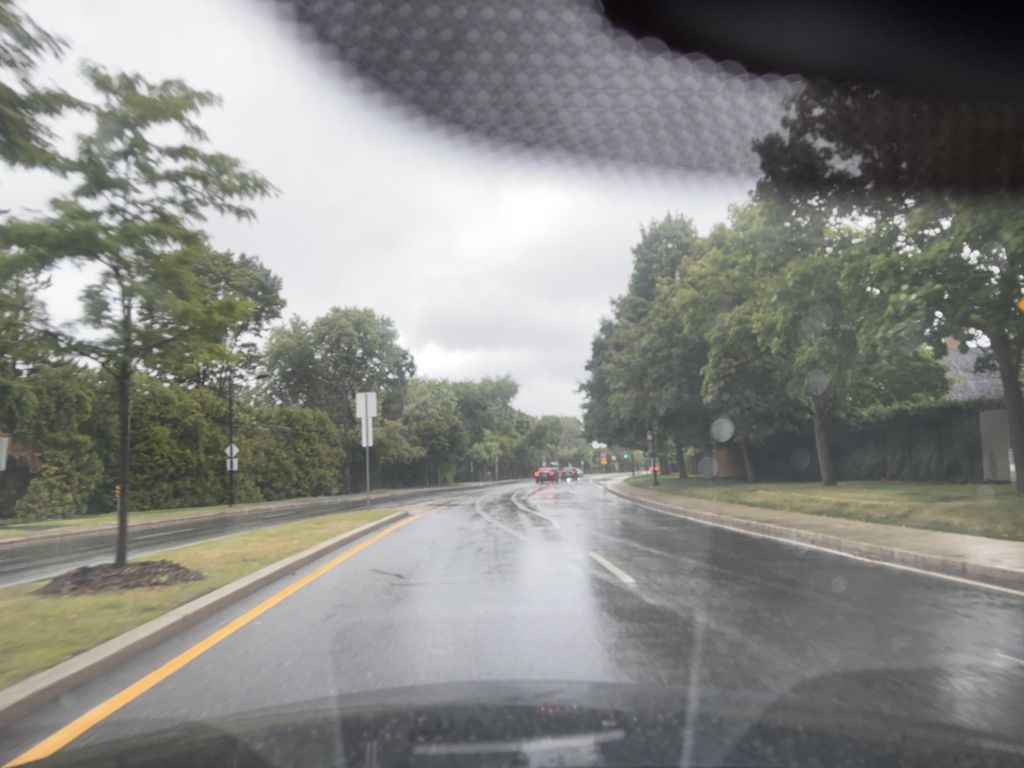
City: montreal